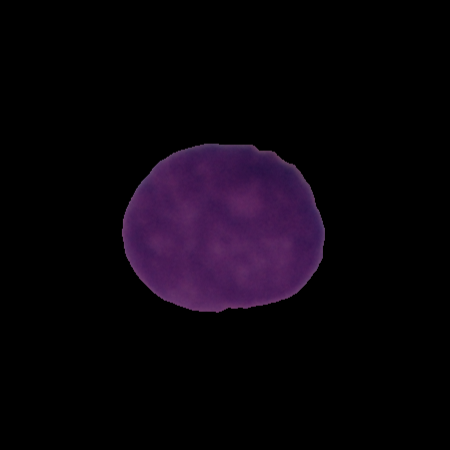
Label: cancer